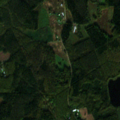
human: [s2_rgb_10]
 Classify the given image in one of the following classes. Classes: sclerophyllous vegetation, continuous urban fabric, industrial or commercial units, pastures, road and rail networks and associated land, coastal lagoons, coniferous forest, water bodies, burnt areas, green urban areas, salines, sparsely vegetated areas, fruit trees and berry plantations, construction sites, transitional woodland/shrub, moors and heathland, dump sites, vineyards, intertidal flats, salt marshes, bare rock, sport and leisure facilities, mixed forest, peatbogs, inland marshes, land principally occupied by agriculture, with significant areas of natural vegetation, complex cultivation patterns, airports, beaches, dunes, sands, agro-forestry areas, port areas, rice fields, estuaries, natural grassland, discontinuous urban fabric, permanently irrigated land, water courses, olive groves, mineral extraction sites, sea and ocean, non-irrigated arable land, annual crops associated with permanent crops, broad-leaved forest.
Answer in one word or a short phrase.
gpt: land principally occupied by agriculture, with significant areas of natural vegetation, broad-leaved forest, mixed forest